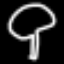
Label: mushroom